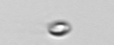
Label: nanoplankton_mix